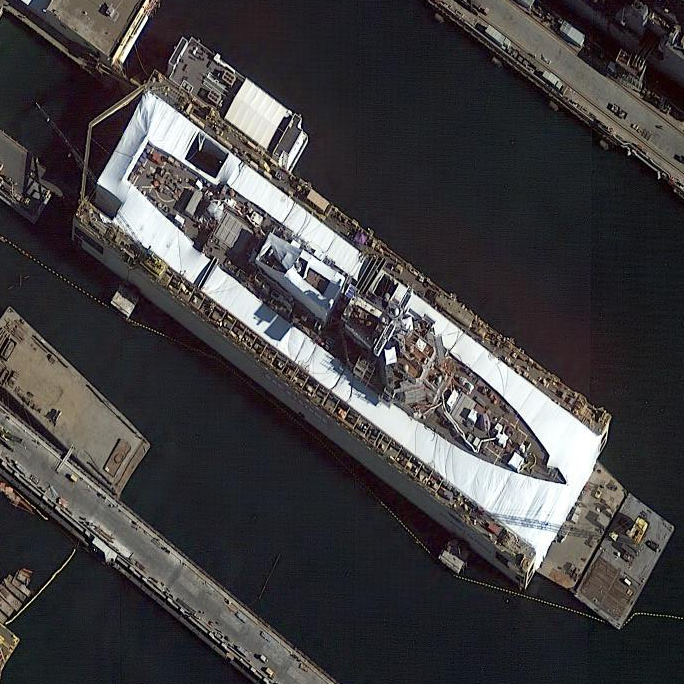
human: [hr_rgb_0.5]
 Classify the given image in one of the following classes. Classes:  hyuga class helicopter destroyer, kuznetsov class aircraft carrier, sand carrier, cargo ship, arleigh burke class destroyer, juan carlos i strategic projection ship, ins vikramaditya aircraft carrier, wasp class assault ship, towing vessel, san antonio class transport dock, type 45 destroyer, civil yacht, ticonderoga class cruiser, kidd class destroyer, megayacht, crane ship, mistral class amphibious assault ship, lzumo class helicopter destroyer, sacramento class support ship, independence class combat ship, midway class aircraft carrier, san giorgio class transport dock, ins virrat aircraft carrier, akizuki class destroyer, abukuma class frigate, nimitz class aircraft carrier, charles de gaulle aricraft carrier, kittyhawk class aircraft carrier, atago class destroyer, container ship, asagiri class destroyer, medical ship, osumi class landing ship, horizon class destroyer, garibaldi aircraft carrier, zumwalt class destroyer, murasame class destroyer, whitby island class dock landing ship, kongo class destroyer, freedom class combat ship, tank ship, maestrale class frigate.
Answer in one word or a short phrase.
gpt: Arleigh Burke class destroyer